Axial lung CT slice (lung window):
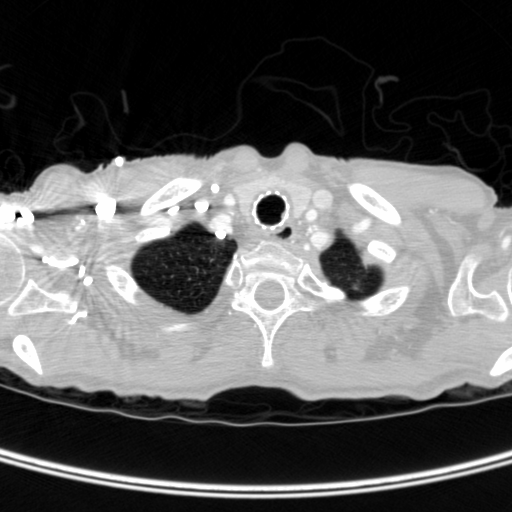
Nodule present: no